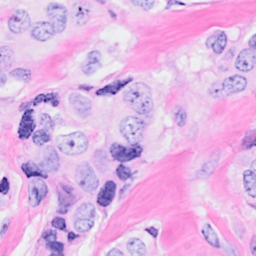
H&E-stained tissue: Breast